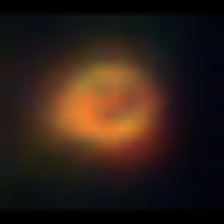
Taxon: Unknown_phyto
Group: Unknown